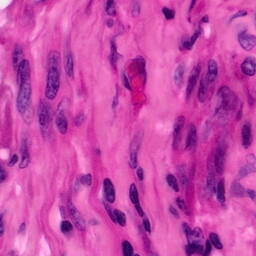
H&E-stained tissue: Pancreatic